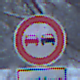
Verkehrszeichen: Ueberholverbot
Zusatzzeichen unten: ZeitangabenMitBeschraenkungAufWochentage1
Umgebung: Outdoor, Nature
Tageszeit: Midday
Wetter: Overcast
Licht: Natural
Jahreszeit: Winter
Kontrast: LowContrast